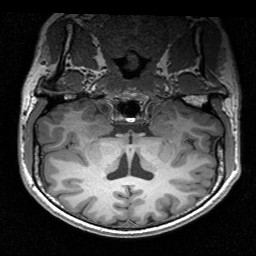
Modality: T1w
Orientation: sagittal
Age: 21
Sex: male
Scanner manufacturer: siemens
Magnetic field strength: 3 T
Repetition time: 1.9 s
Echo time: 0.00226 s